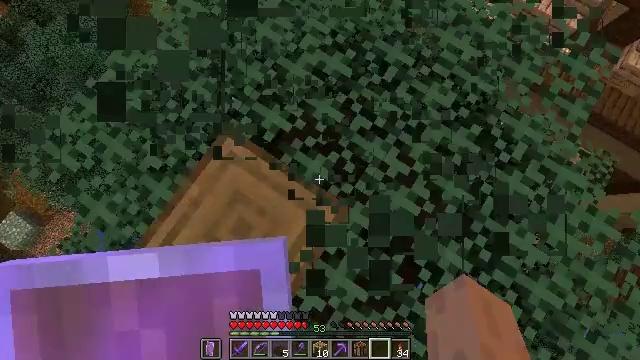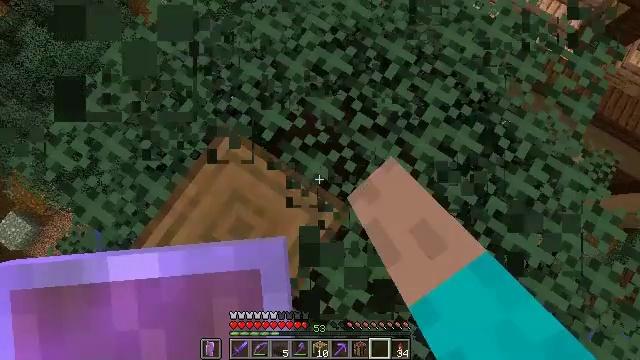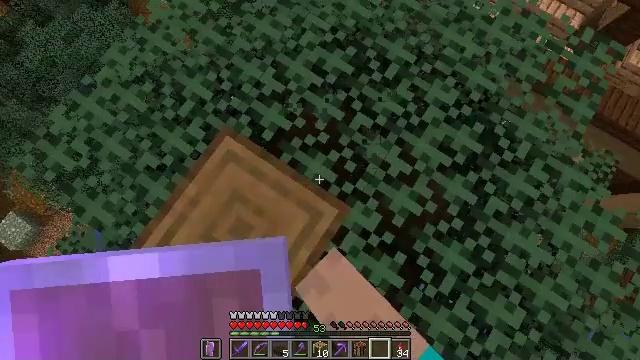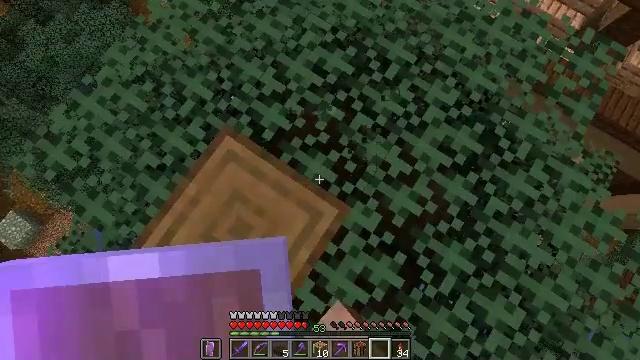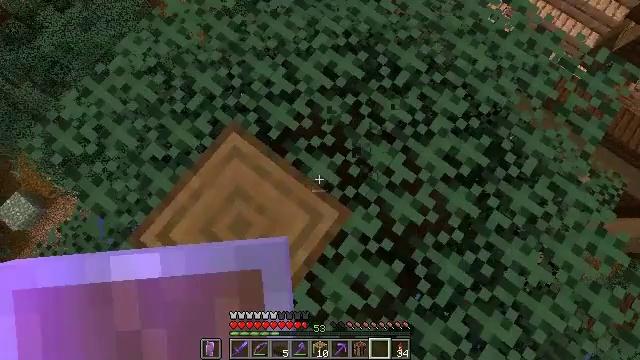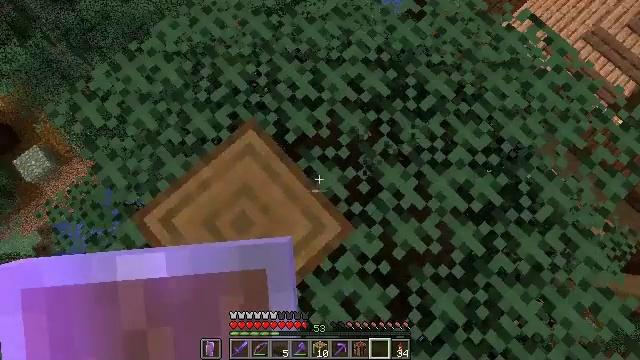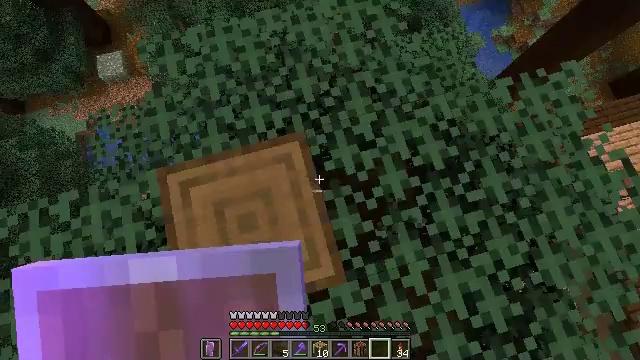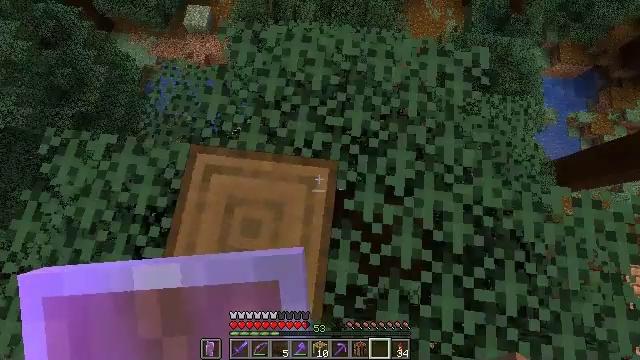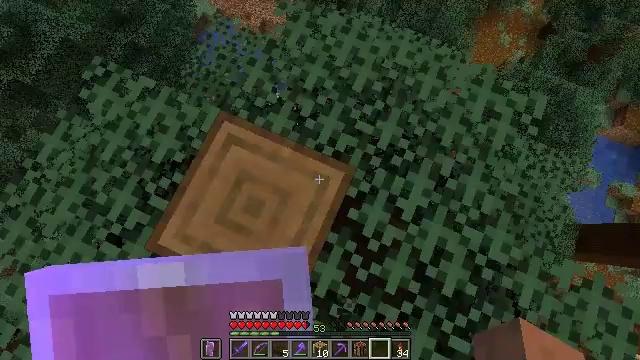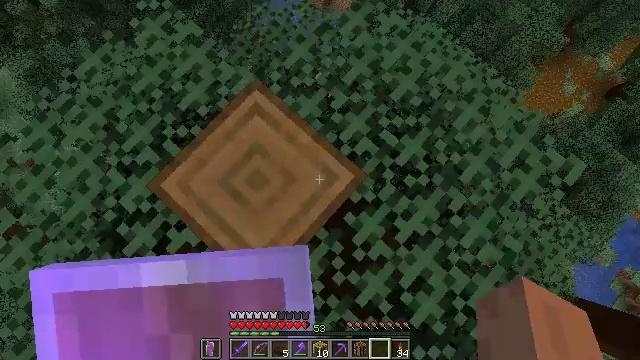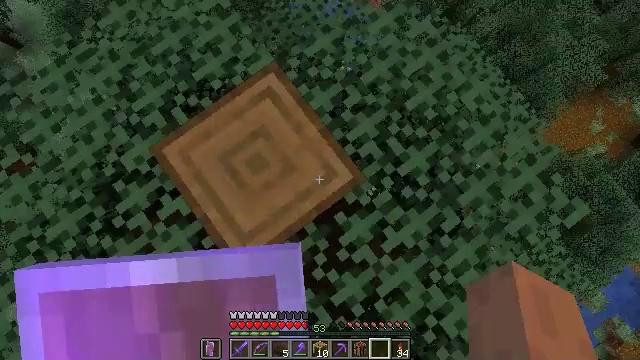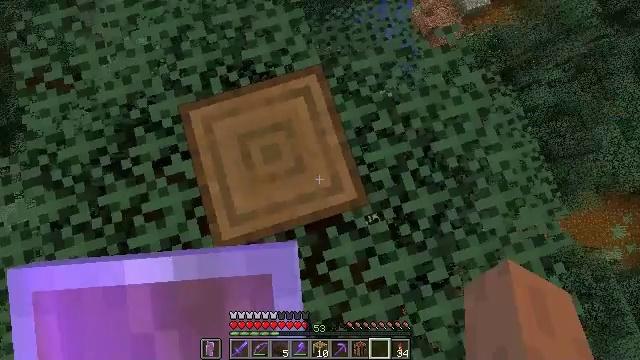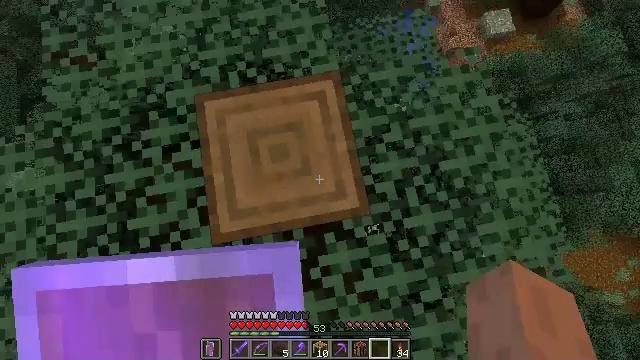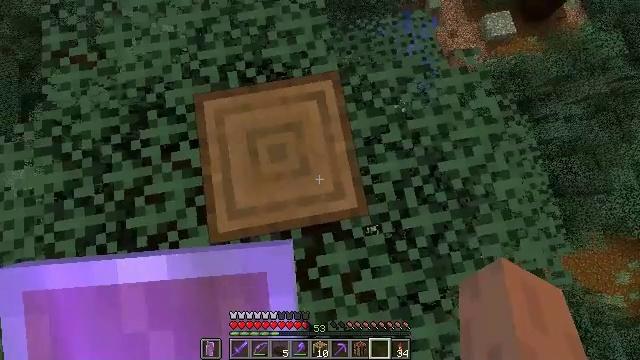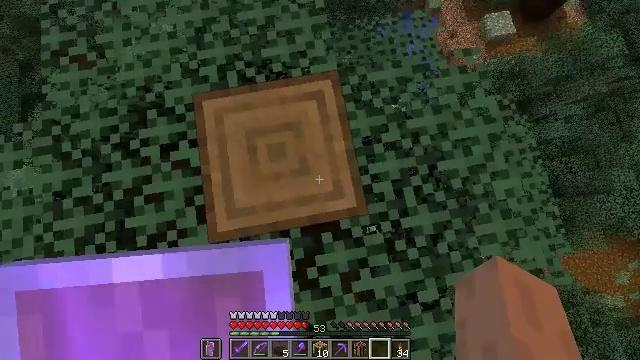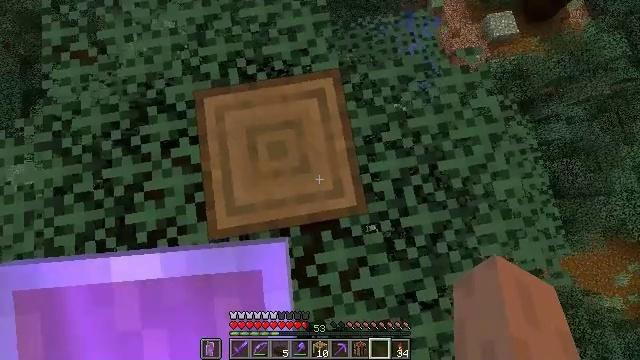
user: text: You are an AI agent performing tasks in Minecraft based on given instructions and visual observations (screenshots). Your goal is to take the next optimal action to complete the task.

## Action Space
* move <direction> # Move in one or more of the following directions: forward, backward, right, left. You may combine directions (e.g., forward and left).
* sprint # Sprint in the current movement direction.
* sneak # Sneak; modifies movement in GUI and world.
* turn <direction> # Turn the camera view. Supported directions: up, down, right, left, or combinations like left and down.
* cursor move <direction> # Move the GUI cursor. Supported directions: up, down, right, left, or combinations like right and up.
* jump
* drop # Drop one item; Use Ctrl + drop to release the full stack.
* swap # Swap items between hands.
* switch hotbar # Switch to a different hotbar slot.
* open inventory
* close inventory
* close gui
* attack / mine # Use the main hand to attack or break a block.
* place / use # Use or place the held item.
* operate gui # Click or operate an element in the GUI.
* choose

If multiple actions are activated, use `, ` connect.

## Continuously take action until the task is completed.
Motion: motion action
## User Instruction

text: Break the spruce log from the tree.
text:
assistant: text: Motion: attack / mine
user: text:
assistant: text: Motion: attack / mine
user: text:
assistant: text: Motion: attack / mine
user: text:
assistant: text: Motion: turn left
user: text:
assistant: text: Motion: move forward, turn left
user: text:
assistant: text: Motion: move forward, turn left and up
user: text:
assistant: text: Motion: move forward, turn left and up
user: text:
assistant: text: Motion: turn left and down
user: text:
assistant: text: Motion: turn left and down
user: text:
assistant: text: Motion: turn left and down
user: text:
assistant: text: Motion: turn left and up
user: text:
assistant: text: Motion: turn left and up
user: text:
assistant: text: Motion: no_op
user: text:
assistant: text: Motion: no_op
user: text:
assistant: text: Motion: no_op
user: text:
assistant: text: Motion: turn left
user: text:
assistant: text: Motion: turn left
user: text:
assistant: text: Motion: turn left
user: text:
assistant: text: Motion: no_op
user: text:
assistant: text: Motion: no_op
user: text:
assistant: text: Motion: no_op
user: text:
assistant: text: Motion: turn left
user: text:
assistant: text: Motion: turn left
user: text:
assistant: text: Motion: turn left
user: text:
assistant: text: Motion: no_op
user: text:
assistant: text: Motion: no_op
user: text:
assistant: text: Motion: move forward
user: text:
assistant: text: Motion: move forward
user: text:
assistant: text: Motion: move forward
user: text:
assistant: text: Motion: move forward